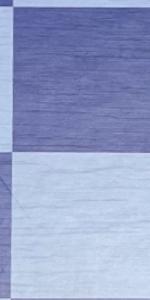
Label: Empty